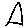
Label: triangle